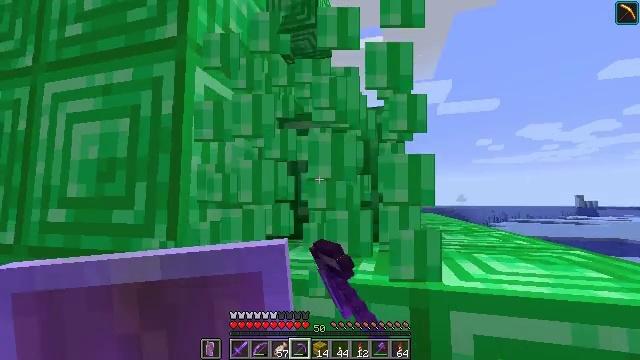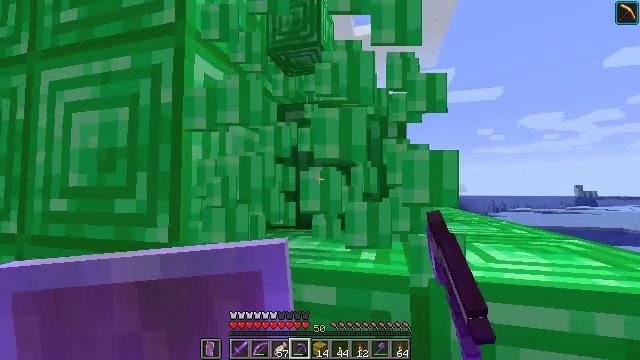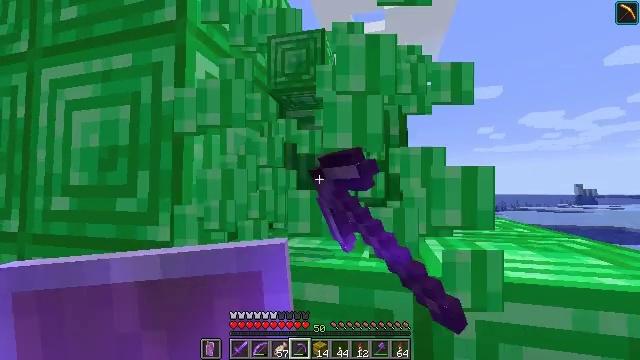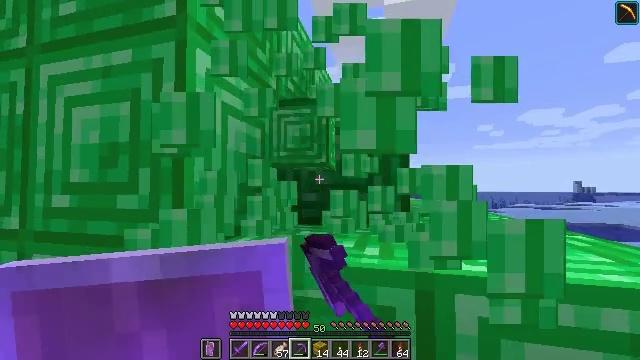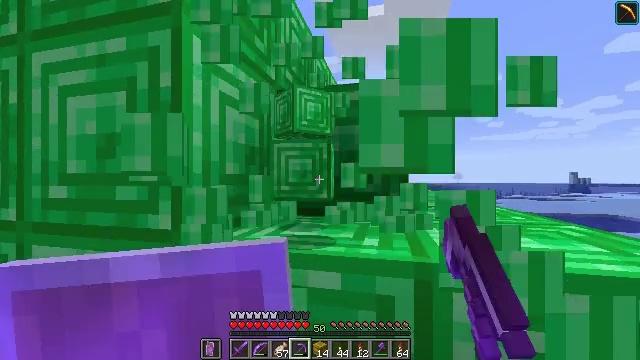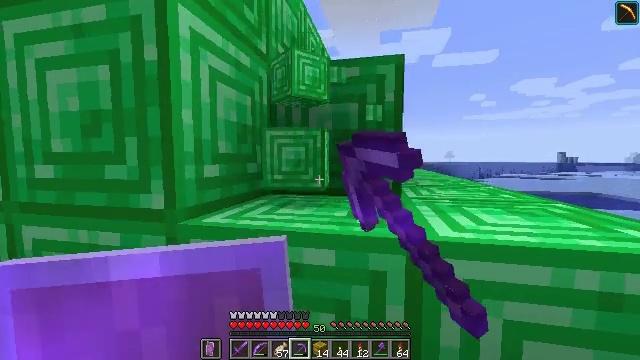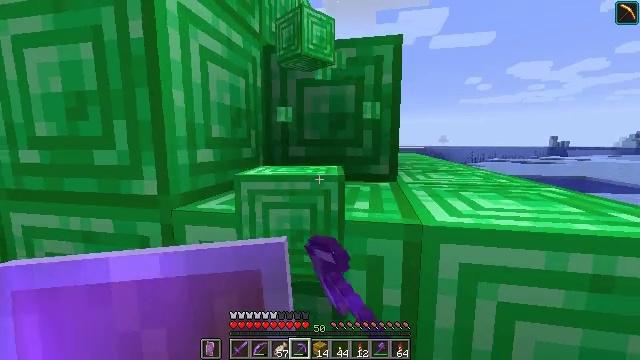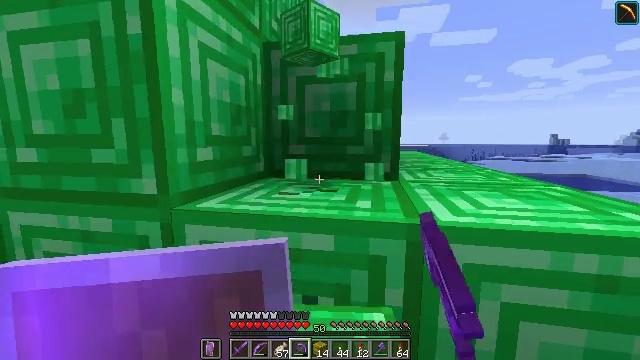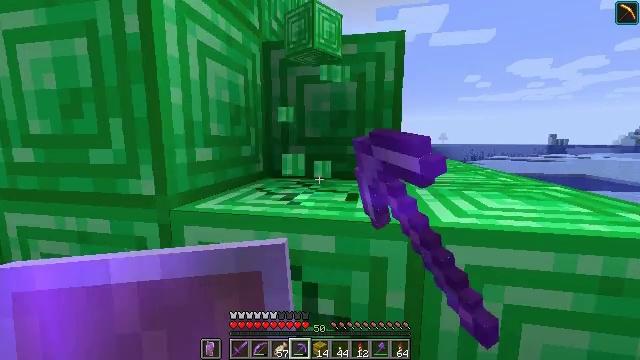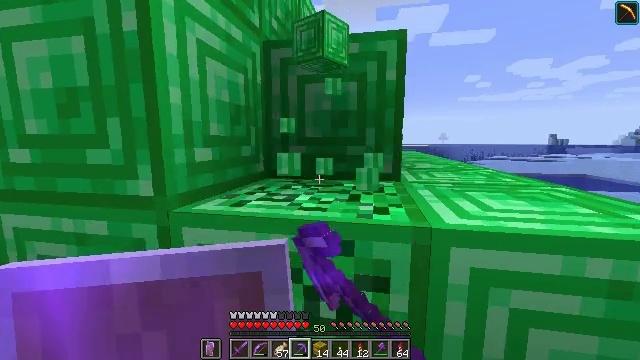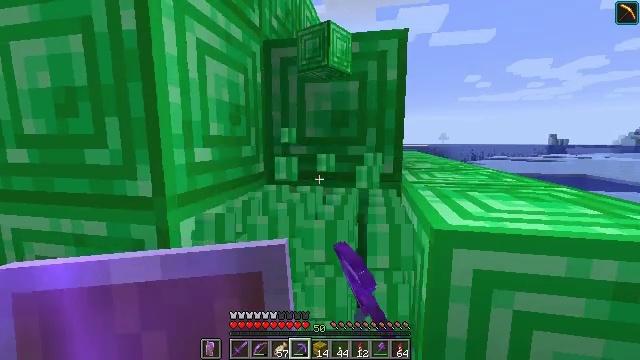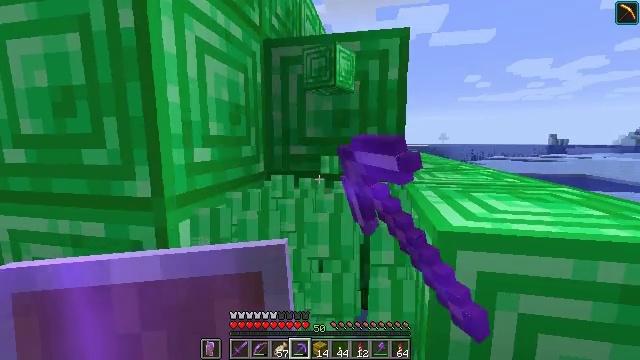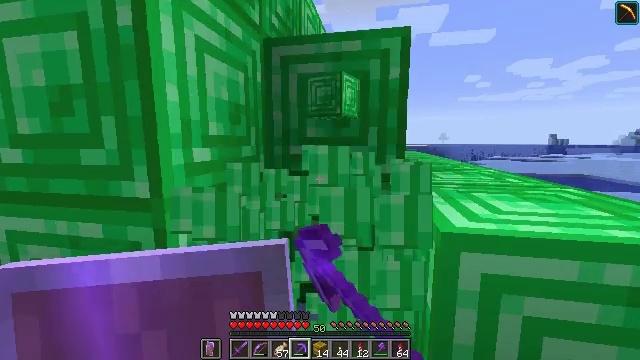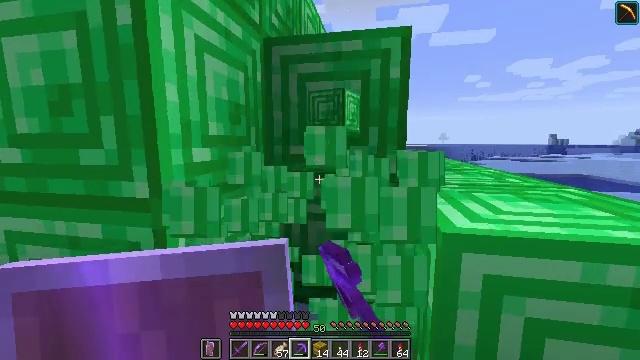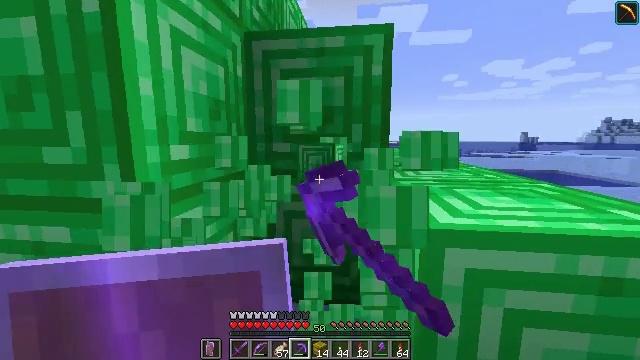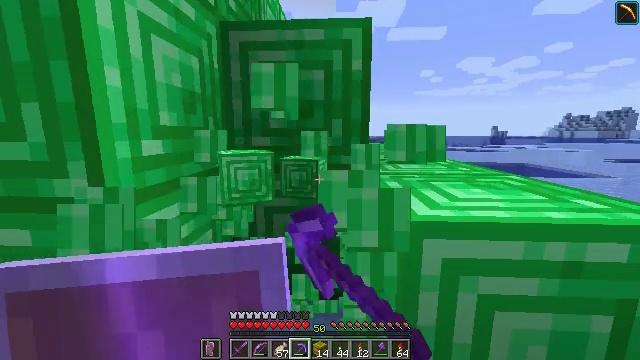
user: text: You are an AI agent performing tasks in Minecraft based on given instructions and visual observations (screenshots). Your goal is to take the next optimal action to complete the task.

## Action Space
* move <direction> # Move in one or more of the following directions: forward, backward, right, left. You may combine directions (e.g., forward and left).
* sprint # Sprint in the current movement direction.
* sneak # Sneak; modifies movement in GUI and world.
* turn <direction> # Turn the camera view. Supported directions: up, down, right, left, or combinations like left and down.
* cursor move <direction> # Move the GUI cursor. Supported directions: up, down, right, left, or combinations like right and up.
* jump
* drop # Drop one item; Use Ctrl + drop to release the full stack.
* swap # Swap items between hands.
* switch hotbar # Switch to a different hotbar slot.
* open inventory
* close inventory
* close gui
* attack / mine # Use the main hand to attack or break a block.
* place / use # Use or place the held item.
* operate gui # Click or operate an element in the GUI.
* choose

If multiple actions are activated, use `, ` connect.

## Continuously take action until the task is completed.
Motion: motion action
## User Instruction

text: Harvest the emerald block.
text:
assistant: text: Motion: sneak, turn down, attack / mine
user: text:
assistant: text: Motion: sneak, attack / mine
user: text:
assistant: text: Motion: sneak, attack / mine
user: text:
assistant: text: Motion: sneak, turn down, attack / mine
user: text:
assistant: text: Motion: move forward, sneak, turn right and down, attack / mine
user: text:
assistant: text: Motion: move forward, sneak, turn right and down, attack / mine
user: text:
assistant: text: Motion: move forward, sneak, attack / mine
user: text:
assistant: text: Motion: sneak, attack / mine
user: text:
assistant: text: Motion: sneak, attack / mine
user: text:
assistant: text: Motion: sneak, attack / mine
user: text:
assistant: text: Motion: sneak, attack / mine
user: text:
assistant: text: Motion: sneak, attack / mine
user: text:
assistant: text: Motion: sneak, attack / mine
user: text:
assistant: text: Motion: sneak, turn right, attack / mine
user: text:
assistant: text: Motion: sneak, turn right and down, attack / mine
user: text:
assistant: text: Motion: sneak, turn right, attack / mine
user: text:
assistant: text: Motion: sneak, attack / mine
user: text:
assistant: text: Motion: sneak, attack / mine
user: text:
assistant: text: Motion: sneak, turn right and down, attack / mine
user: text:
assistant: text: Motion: sneak, turn right and down, attack / mine
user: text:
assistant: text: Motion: sneak, turn right and down, attack / mine
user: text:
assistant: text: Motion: sneak, turn right, attack / mine
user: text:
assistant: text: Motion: sneak, attack / mine
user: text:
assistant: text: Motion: sneak, attack / mine
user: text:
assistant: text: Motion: sneak, attack / mine
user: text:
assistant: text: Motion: move forward, sneak, attack / mine
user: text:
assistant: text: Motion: move forward, sneak, attack / mine
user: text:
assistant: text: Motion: move forward, sneak, turn left, attack / mine
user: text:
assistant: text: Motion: move forward, sneak, turn left, attack / mine
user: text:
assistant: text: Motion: move forward, sneak, turn left, attack / mine